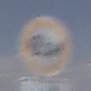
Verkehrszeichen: TatsaechlicheBreite2Komma3
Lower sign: RichtungsangabeDurchPfeile5
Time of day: Midday
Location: Outdoor (Nature)
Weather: PartlyCloudy
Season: NotSpecified
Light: Natural